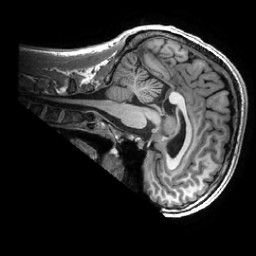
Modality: T1w
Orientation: sagittal
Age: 31
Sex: male
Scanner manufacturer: ge
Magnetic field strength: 3 T
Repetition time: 0.0073 s
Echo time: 0.003 s